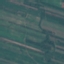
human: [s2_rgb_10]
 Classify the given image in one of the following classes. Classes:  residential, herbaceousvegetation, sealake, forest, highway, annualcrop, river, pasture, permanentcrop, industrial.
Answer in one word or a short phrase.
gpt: AnnualCrop